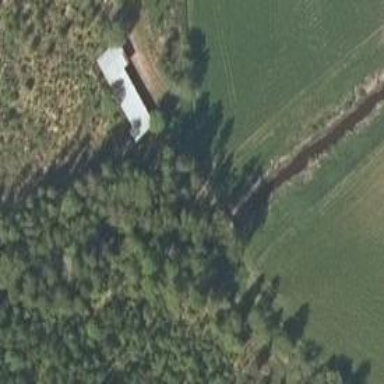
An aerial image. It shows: Track road with bridge.